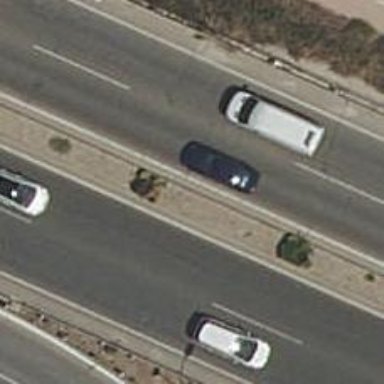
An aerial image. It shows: Road with traffic signals.